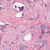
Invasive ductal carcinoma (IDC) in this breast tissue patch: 1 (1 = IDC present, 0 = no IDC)